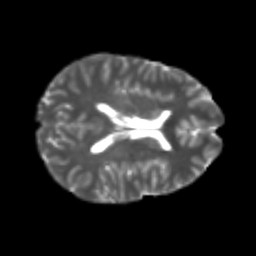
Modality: T2w
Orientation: axial
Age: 22
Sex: male
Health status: healthy
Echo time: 0.074 s